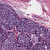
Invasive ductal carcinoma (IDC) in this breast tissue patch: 0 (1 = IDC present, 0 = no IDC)